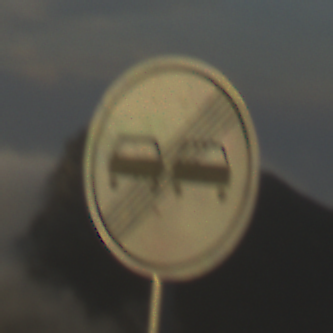
Verkehrszeichen: EndeUeberholverbot
Umgebung: Outdoor, Nature
Tageszeit: SunriseSunset
Wetter: PartlyCloudy
Licht: Natural
Jahreszeit: Summer
Kontrast: HighContrast